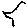
Label: bird